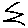
Label: zigzag